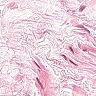
Metastatic tissue present: no